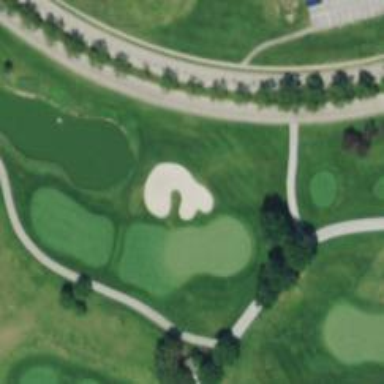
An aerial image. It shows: View of golf hole.